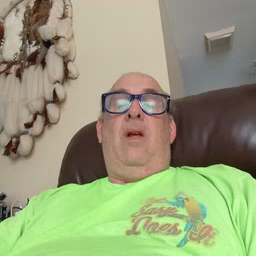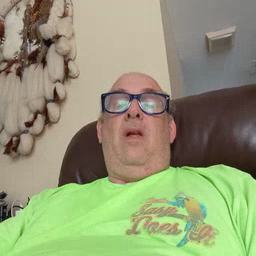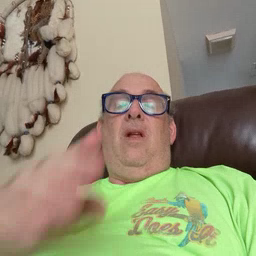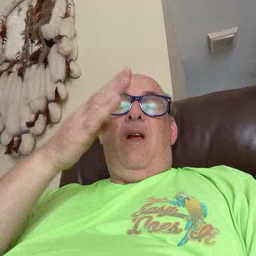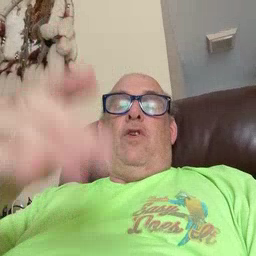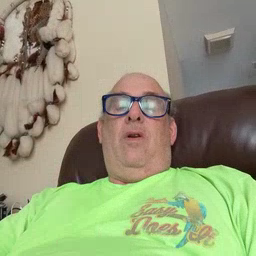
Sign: after